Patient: sex M, age 63
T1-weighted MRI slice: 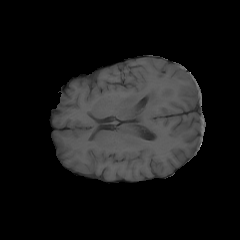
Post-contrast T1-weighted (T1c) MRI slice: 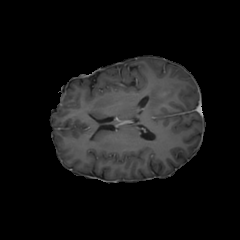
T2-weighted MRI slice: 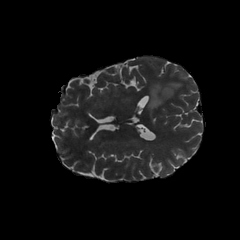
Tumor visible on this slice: yes
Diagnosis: Glioblastoma, IDH-wildtype
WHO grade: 4